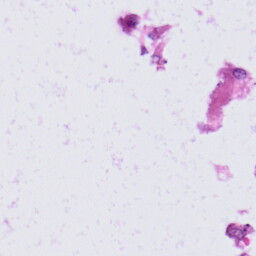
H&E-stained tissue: Skin